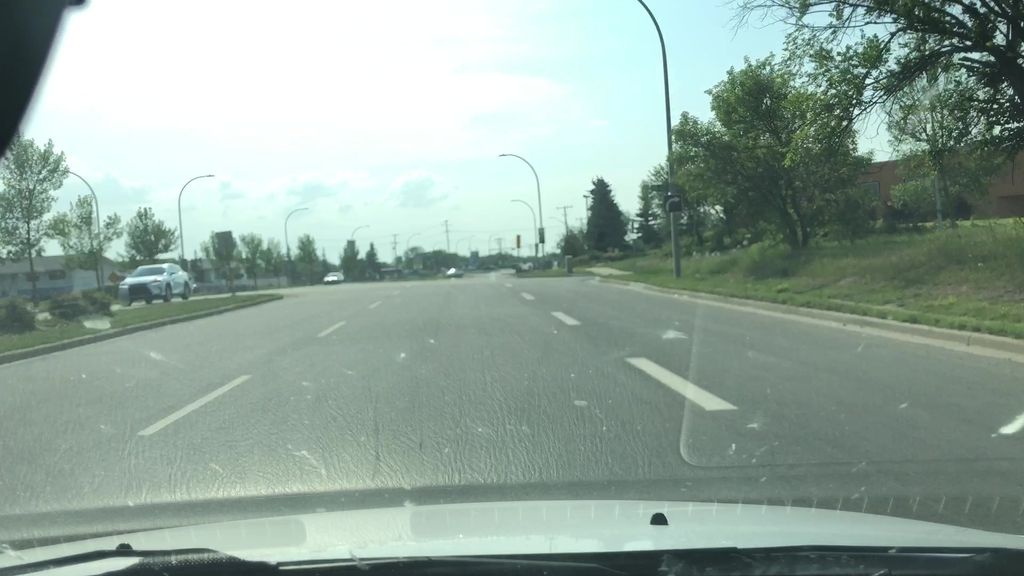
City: edmonton